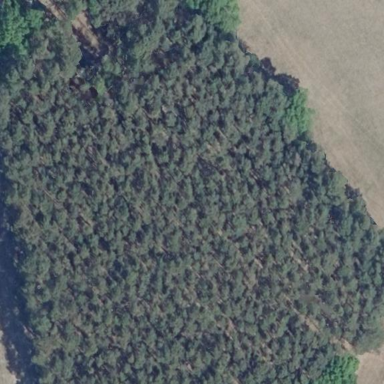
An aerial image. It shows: Mixed forest with variety of leaf types and cycles.